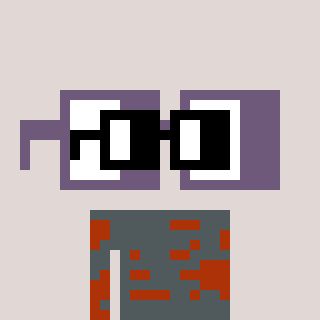
a pixel art character with square black glasses, a glasses-shaped head and a hotbrown-colored body on a warm background